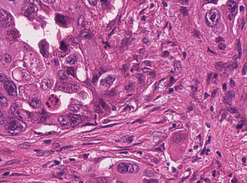
Tumor epithelial tissue: yes
Tumor-associated stroma tissue: yes
Normal tissue: no